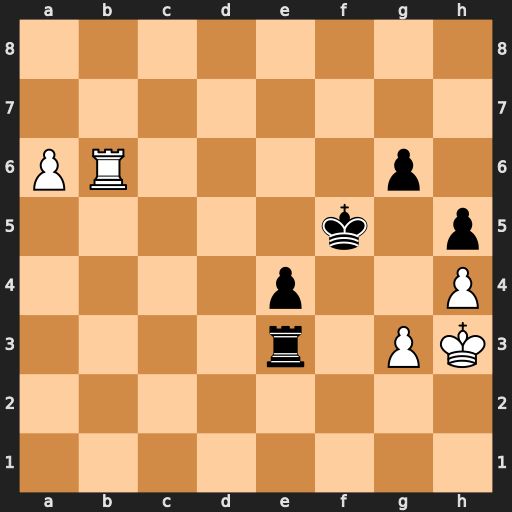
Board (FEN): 8/8/PR4p1/5k1p/4p2P/4r1PK/8/8
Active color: w
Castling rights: -
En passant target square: -
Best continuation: Rb5+ Ke6 Ra5